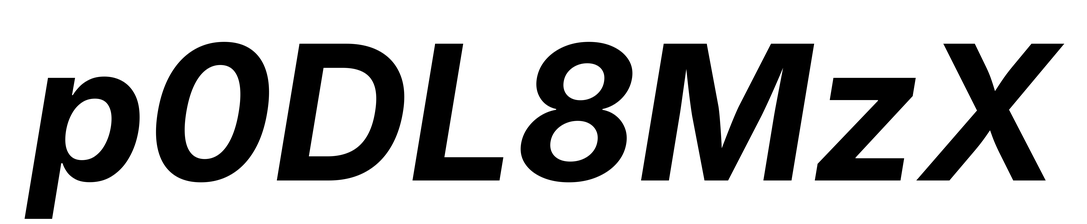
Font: Inter-Italic_Bold_Italic